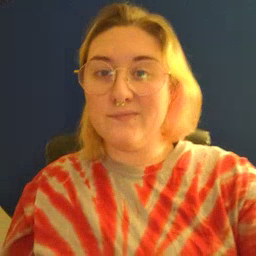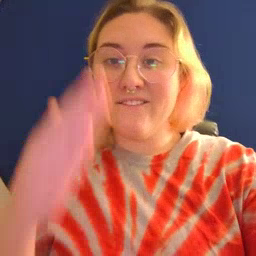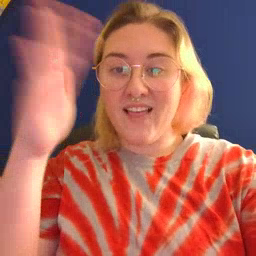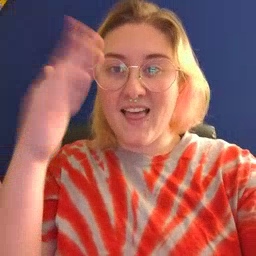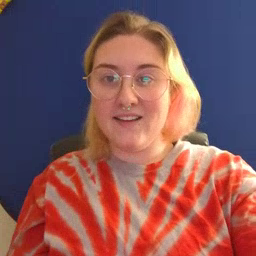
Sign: flag